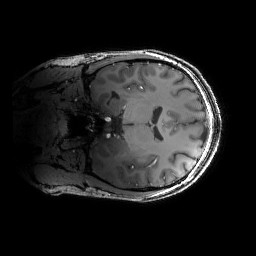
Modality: T1w
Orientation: coronal
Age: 29
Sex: male
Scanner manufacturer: siemens
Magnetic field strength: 6.98 T
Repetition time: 2.37 s
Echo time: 0.00231 s